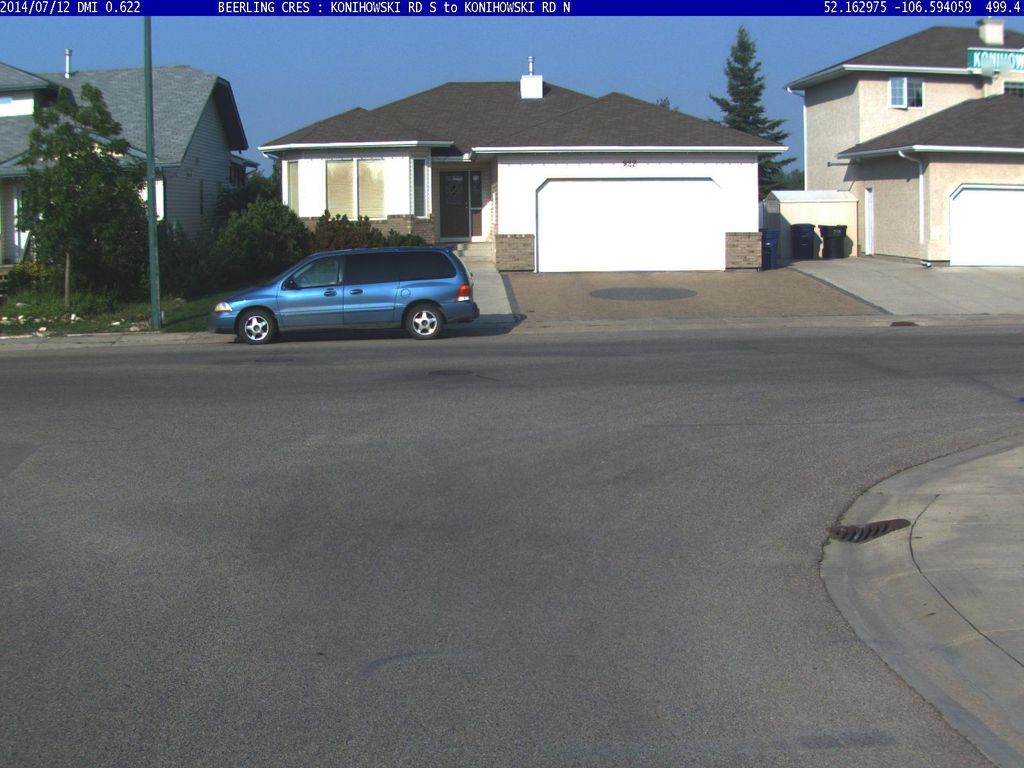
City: saskatoon